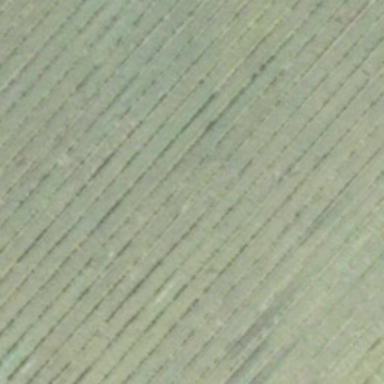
There is a piece of formland .